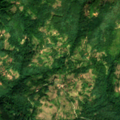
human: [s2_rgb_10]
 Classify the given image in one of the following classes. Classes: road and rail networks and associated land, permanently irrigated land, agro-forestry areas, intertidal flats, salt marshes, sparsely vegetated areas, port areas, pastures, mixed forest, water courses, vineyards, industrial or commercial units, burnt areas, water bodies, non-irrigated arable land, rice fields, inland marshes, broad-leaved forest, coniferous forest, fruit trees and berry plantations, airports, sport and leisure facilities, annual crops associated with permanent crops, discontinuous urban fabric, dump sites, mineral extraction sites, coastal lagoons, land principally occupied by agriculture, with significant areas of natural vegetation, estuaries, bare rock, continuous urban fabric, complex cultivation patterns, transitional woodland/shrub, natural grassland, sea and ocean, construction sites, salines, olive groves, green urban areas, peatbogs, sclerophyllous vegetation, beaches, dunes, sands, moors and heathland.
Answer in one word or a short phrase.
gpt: land principally occupied by agriculture, with significant areas of natural vegetation, broad-leaved forest